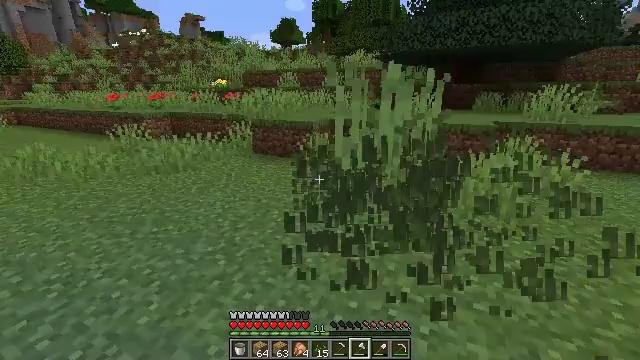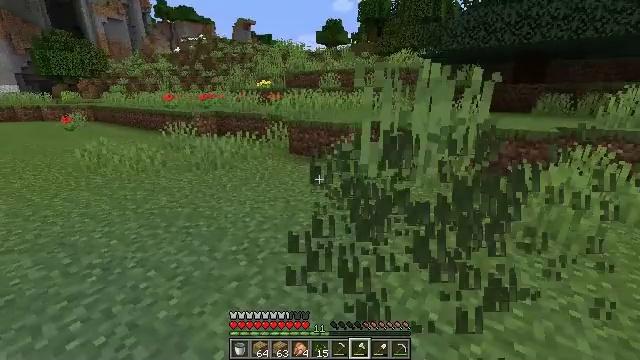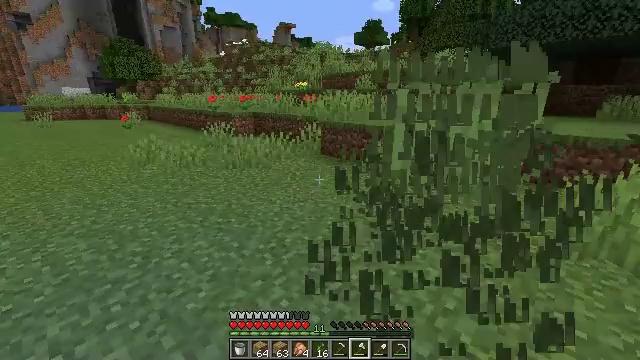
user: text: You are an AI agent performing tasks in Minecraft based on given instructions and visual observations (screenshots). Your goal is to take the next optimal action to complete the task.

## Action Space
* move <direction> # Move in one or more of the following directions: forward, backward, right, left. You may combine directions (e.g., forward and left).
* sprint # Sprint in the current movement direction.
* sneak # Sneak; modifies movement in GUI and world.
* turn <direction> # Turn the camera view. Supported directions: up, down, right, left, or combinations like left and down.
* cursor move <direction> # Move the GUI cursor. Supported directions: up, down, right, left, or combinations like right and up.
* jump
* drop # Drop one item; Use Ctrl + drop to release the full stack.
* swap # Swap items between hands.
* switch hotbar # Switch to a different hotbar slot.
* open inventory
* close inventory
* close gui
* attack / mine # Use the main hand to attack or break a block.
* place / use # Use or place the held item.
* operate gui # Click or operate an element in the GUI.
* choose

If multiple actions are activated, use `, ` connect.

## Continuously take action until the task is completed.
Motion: motion action
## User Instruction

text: Harvest tall grass for seeds.
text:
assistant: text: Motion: move forward, turn left, attack / mine
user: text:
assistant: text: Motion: move forward, turn left, attack / mine
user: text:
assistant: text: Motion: attack / mine